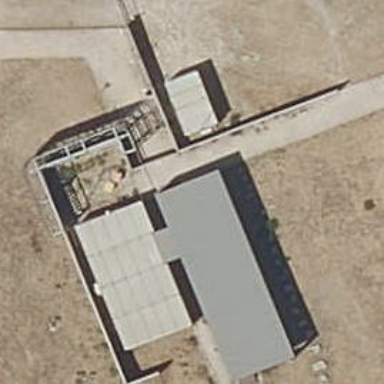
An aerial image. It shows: Gate.